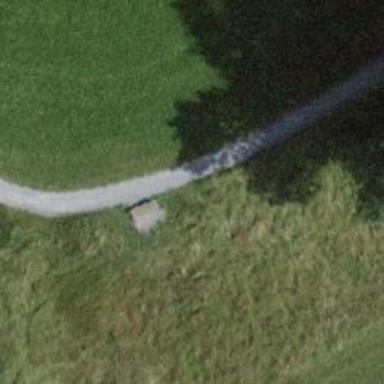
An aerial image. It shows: Bench.